Interaction volume radius: 5 \u00c5
Interaction volume height: 30 \u00c5
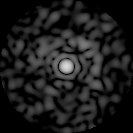
Disorder parameter: 0.8545